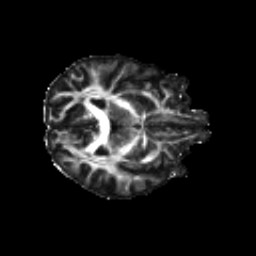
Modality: FA
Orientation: axial
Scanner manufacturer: siemens
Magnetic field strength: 3 T
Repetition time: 4.16 s
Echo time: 0.0806 s